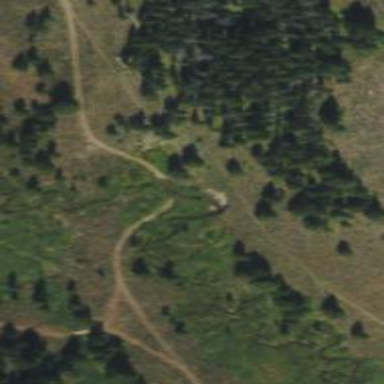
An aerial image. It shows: Trail track.